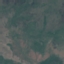
Label: HerbaceousVegetation